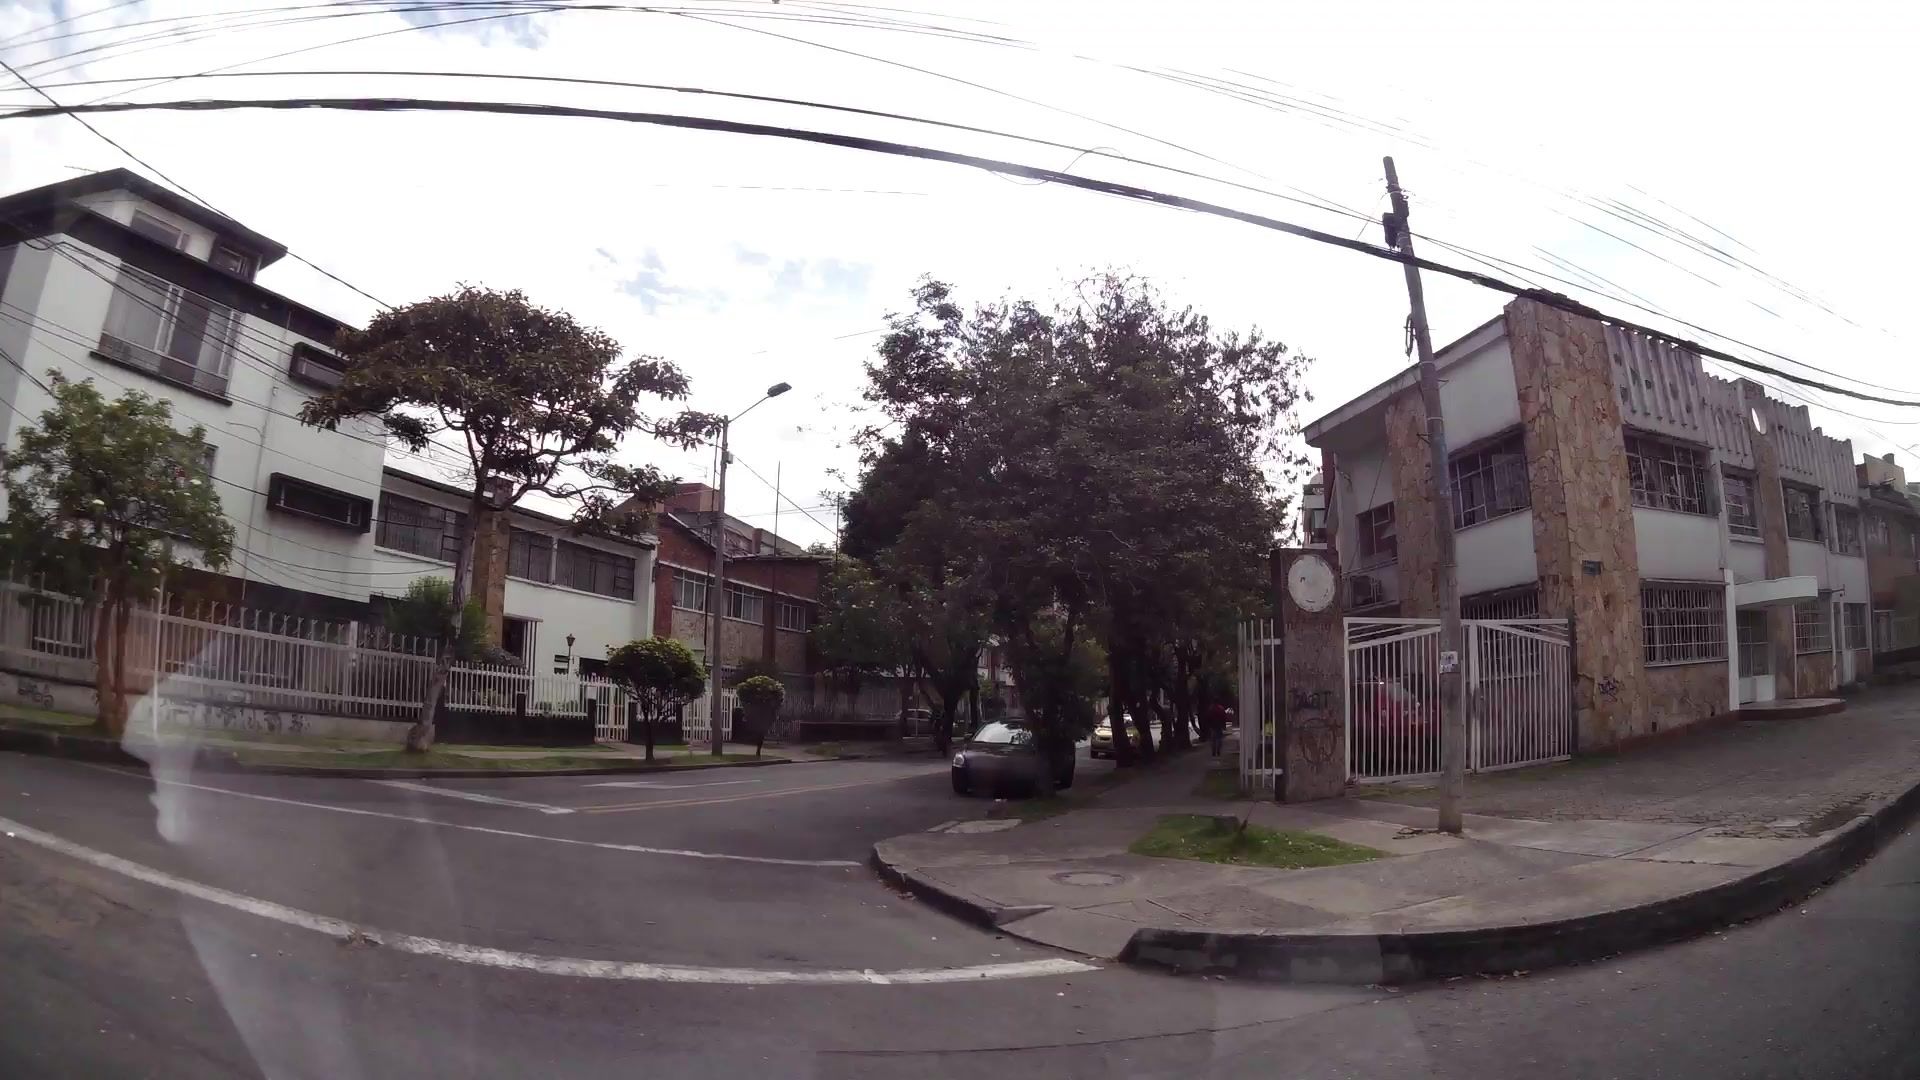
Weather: cloudy
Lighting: day
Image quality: good
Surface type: driving surface
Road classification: secondary
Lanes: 2
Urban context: urban centre
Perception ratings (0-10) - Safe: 2.72, Lively: 6.44, Beautiful: 6.02, Boring: 2.73, Depressing: 6.07, Wealthy: 1.13